Field crop: maize
Growth stage: 1
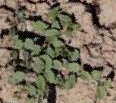
Species: convolvulus